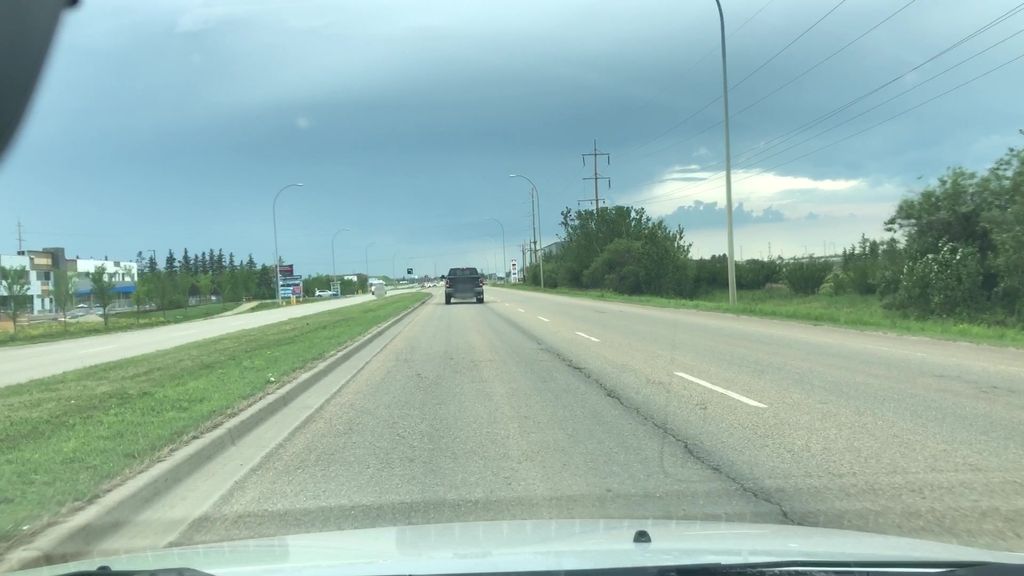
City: edmonton